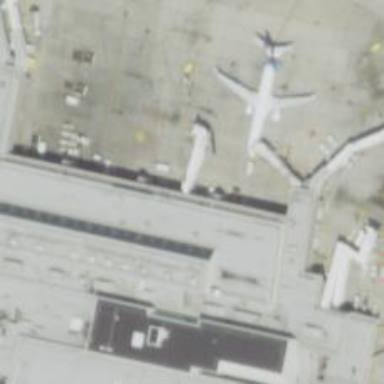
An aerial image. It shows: Airport gate.